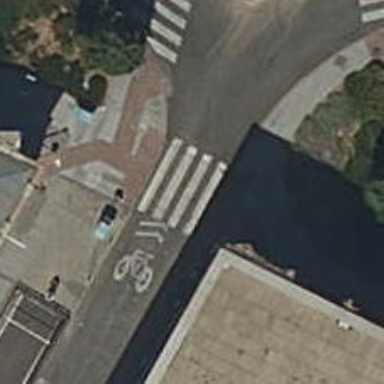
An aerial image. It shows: Uncontrolled crossing on the road.